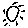
Label: sun